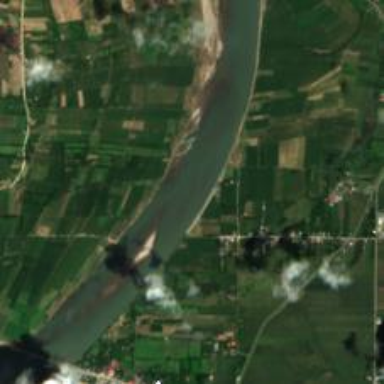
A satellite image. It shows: Beautiful view of river.